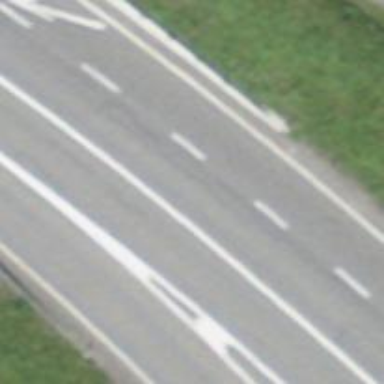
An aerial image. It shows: Motorway junction.